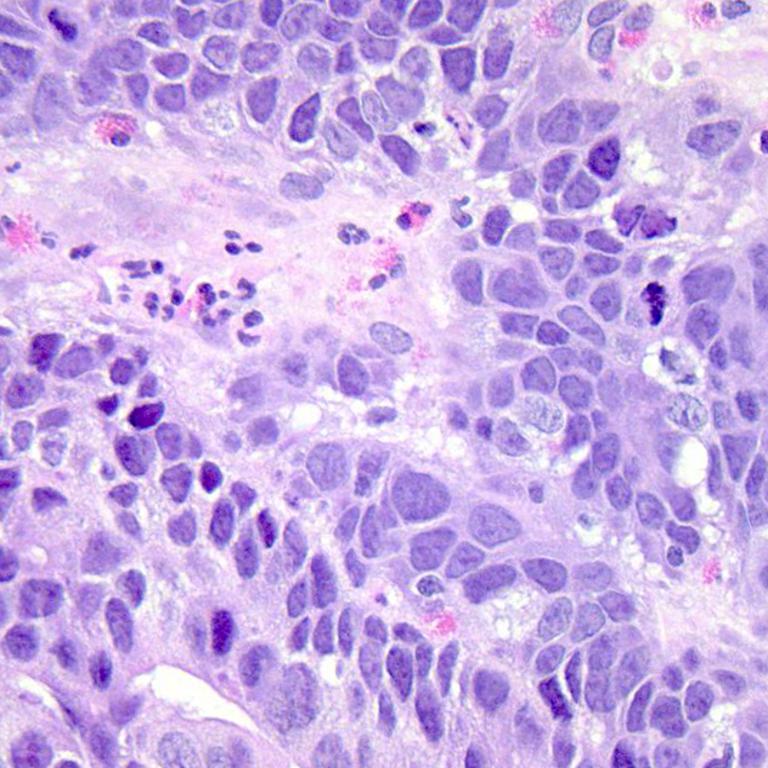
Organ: colon
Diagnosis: adenocarcinomas